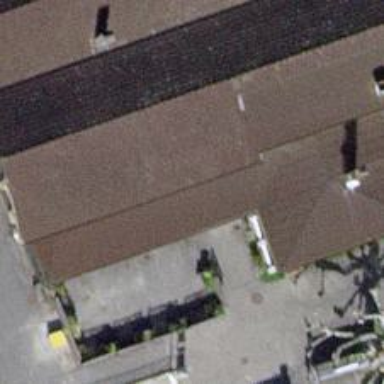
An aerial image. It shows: Restaurant.